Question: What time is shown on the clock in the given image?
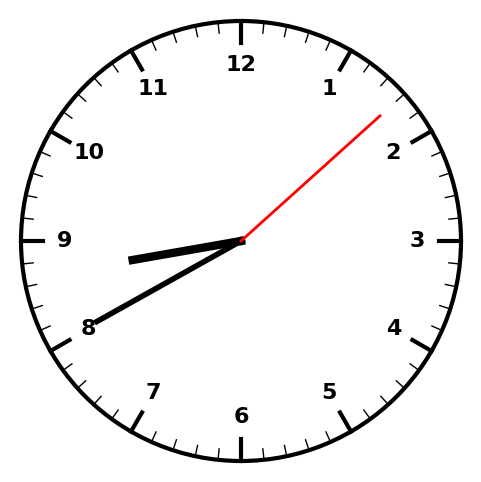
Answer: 08:40:08